Question: I'm running a query via php on a mysql database. With my result set I'm am iterating the following table:
'''
$resultString = '<table>';
$resultString .= '<tr>';
$resultString .= '<th>Index</th>';
$resultString .= '<th>Title</th>';
$resultString .= '<th>File</th>';
$resultString .= '<th>Template File</th>';
$resultString .= '<th>Pretty URL</th>';
$resultString .= '<th>Parent</th>';
$resultString .= '<th></th>';
$resultString .= '</tr>';
while($data = mysql_fetch_assoc($results)){
$resultString .= '<form class="myForm">' ."
";
$resultString .= '<tr>' ."
";
$resultString .= '<input type="hidden" name="index" value="' . $data['index'] . '">' ."
";
$resultString .= '<input type="hidden" name="title" value="' . $data['title'] . '">' ."
";
$resultString .= '<input type="hidden" name="file_name" value="' . $data['file_name'] . '">' ."
";
$resultString .= '<input type="hidden" name="template_file" value="' . $data['template_file'] . '">' ."
";
$resultString .= '<input type="hidden" name="child_of" value="' . $data['child_of'] . '">' ."
";
$resultString .= '<input type="hidden" name="pretty_url" value="' . $data['pretty_url'] . '">' ."
";
$resultString .= '<td class="indexTd">' . $data['index'] . '</td>' ."
";
$resultString .= '<td>' . $data['title'] . '</td>' ."
";
$resultString .= '<td>' . $data['file_name'] . '</td>' ."
";
$resultString .= '<td>' . $data['template_file'] . '</td>' ."
";
$resultString .= '<td>' . $data['pretty_url'] . '</td>' ."
";
$resultString .= '<td>' . $this->get_parent_select_list($data['child_of'],$data['index']) . '</td>' ."
";
$resultString .= '<td class="buttonTd"><input type="button" class="deletePageButton" value="X" onclick="submit_form(this,'deletePage')"></td>' ."
";
$resultString .= '</tr>' ."
";
$resultString .= '</form>' ."
";
}
$resultString .= '</table>';
'''
The table comes out great, the only problem is my form isn't working at all... viewing it in FireBug I see this:

The form is closing itself becore all of my input tags can populate it. I HAVE tried putting the tags inside a "<td>" instead of a "<tr>" to no avail....
thoughts?
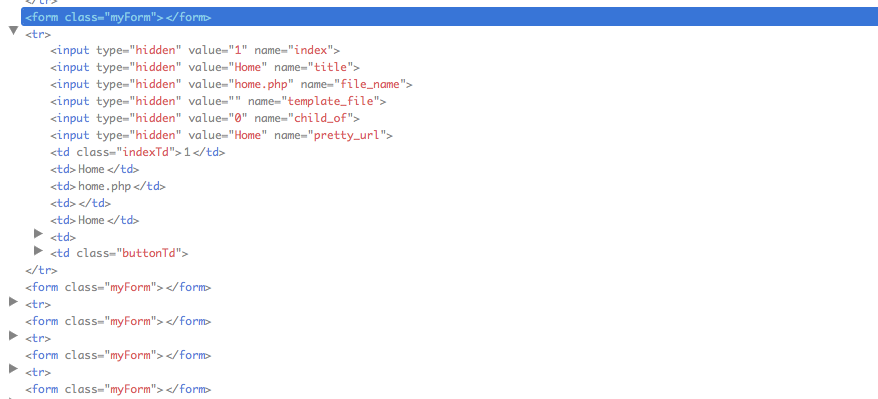
Answer: When you open a tag within another tag, the tag you open will get closed when its parent gets closed. So this:
'''
<p><form></p>
<p></form></p>
'''
Will (or should) result in:
'''
<p><form></form></p>
<p></p>
'''
You should open your form above the table and close it at the bottom, thus enclosing the entire table in the form.
Placing non-table tags between tr,td,thead,tbody,tfoot or th tags is bad practice and not w3c compliant